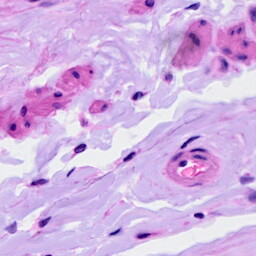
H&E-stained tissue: Ovarian